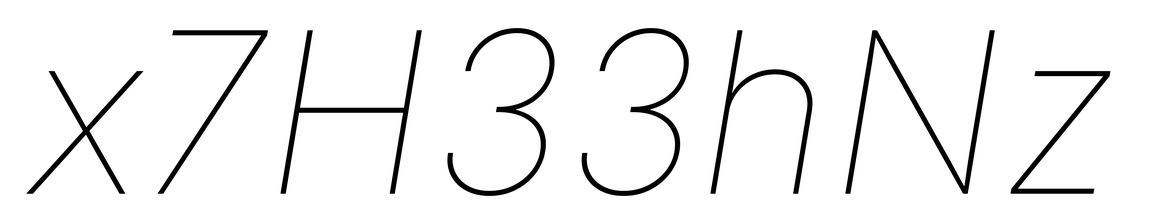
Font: Inter-Italic_Thin_Italic